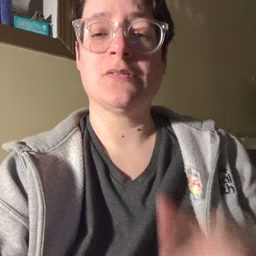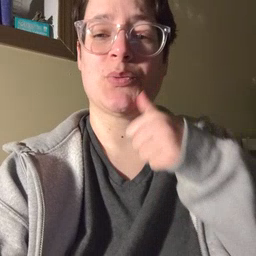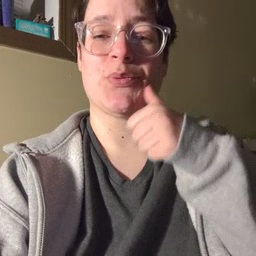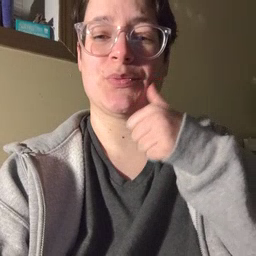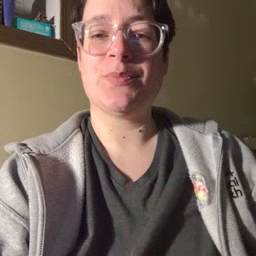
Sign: girl